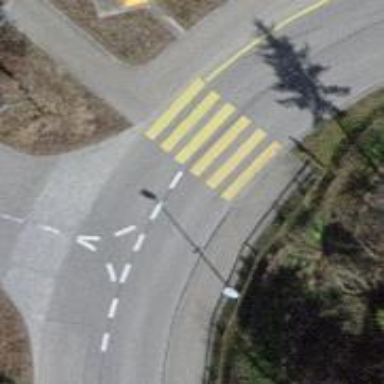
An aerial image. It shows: Uncontrolled zebra crossing on the road.